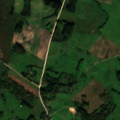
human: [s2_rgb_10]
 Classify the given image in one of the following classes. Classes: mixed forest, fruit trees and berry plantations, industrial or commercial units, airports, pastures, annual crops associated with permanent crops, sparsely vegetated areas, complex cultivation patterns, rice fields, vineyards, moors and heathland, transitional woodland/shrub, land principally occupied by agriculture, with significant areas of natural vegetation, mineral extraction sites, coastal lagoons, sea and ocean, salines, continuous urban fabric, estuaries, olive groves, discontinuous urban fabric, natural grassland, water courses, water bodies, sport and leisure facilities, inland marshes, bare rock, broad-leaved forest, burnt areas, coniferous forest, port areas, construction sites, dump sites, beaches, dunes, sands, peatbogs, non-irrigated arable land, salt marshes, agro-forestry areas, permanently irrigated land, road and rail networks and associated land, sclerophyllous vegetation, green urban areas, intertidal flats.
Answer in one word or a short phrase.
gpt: non-irrigated arable land, pastures, complex cultivation patterns, land principally occupied by agriculture, with significant areas of natural vegetation, coniferous forest